Question: I am using PrimeFaces 3.4 in my web app and for a particular page the controls are not displayed with the normal PrimeFaces skin:
'''
<!DOCTYPE html PUBLIC "-//W3C//DTD XHTML 1.0 Transitional//EN" "http://www.w3.org/TR/xhtml1/DTD/xhtml1-transitional.dtd">
<html xmlns="http://www.w3.org/1999/xhtml"
xmlns:h="http://java.sun.com/jsf/html"
xmlns:f="http://java.sun.com/jsf/core"
xmlns:ui="http://java.sun.com/jsf/facelets"
xmlns:p="http://primefaces.org/ui">
<h:head>
<title>VMS login</title>
</h:head>
<h:body>
<h:form id="loginForm">
<p:messages id="messages" showDetail="true" autoUpdate="true" closable="true" />
<p:panel header="#{msgs['login.title']}">
<p:panelGrid id="loginPanel" columns="2">
<h:outputText value="#{msgs['login.username']}" />
<p:inputText id="j_username" value="#{loginFormBean.userName}" required="true"></p:inputText>
<p:message for="j_username" ></p:message>
<h:outputText value="#{msgs['login.password']}" />
<p:password id="j_password" value="#{loginFormBean.password}" required="true" feedback="false"></p:password>
<p:message for="j_password"></p:message>
<p:commandButton action="#{loginController.loginUsingSpringAuthenticationManager}" value="#{msgs['login.button']}" update="loginForm" ajax="true"></p:commandButton>
</p:panelGrid>
</p:panel>
</h:form>
</h:body>
</html>
'''
This outputs to:

The panel should have a header and so on.
The interesting thing is that in another page where I am using a '<p:layout>' with different panels in the layouts they display fine with their normal PrimeFaces look-and-feel.
What am I doing wrong? Thank you
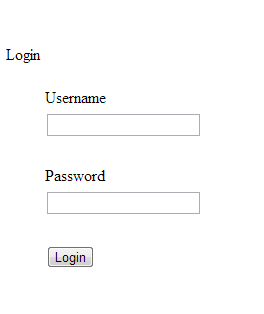
Answer: Given that it only occurs on the login page, that can happen when the authentication mechanism also kicks on requests to JSF resources like CSS/JS/image files and redirects them to the login page as well. The webbrowser would then retrieve the HTML representation of the login page instead of the concrete resources. If you have investigated the HTTP traffic in the webbrowser's developer toolset, then you should have noticed that as well.
If you're using homegrown authentication with a servlet filter, then you need to tell the filter to not redirect them to the login page, but just continue them. It are those '/javax.faces.resource/*' URLs (you can get that URL path as constant by <URL>.
'''
if (request.getRequestURI().startsWith(request.getContextPath() + ResourceHandler.RESOURCE_IDENTIFIER)) {
chain.doFilter(request, response);
return;
}
// ...
'''
Or if you're using container managed authentication, then you should add '/javax.faces.resource/*' to allowed URLs which should be skipped from login checks:
'''
<security-constraint>
<web-resource-collection>
<web-resource-name>Allowed resources</web-resource-name>
<url-pattern>/javax.faces.resource/*</url-pattern>
</web-resource-collection>
<!-- No Auth Contraint! -->
</security-constraint>
'''
See also <URL>.
Or when you're using 3rd party authentication framework like Spring Security, then you need to tell it the following way (assuming 3.1.0 or newer)
'''
<http security="none" pattern="/javax.faces.resource/**" />
'''
See also <URL>.
Or when you're using PicketLink, see <URL>.